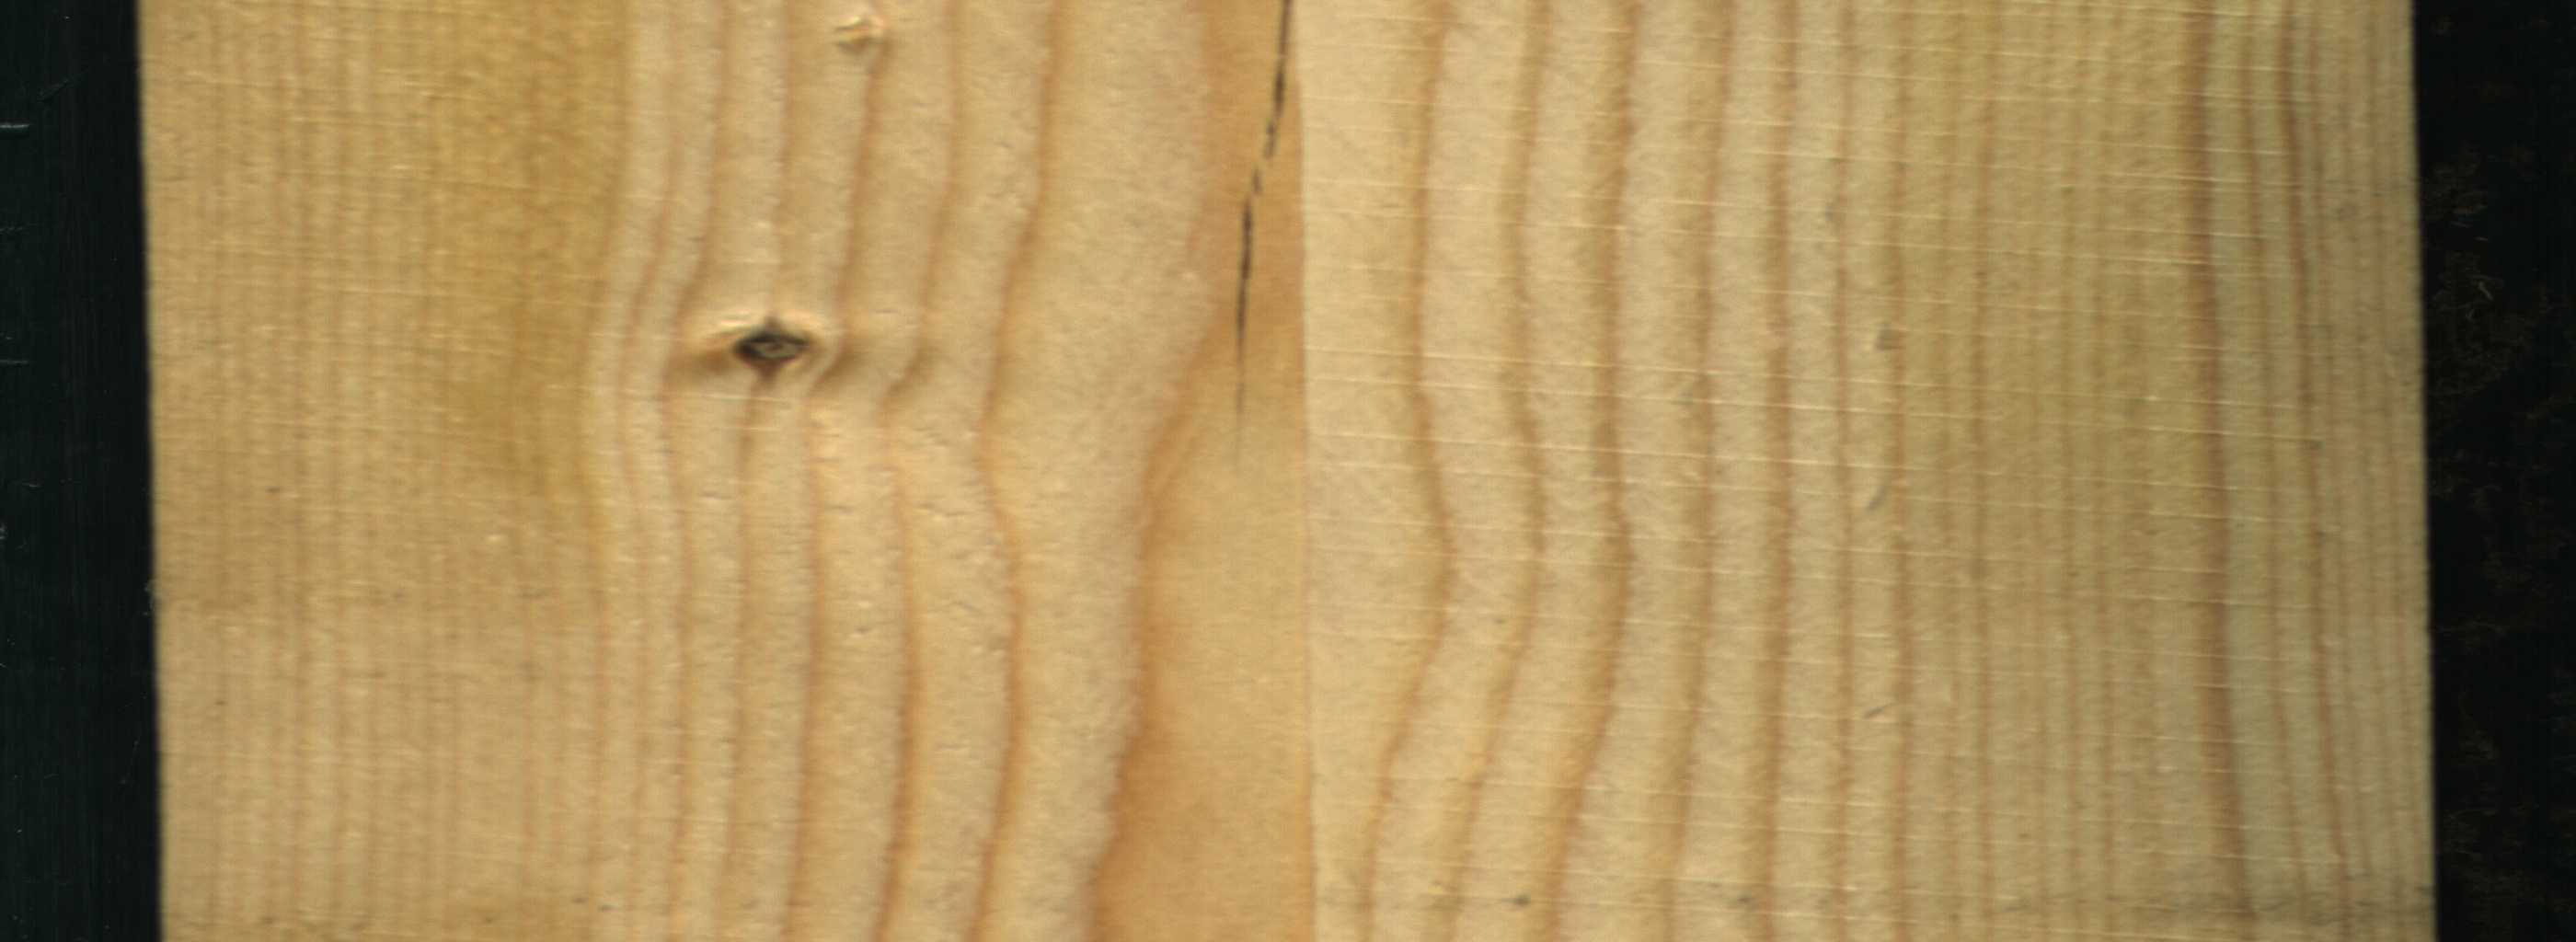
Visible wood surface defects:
Crack
Dead_Knot